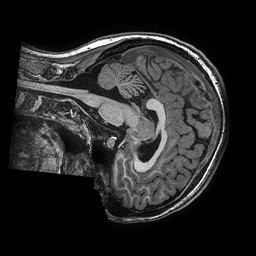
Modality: T1w
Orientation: sagittal
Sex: female
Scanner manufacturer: ge
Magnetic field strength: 3 T
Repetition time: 0.0077 s
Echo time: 0.003436 s